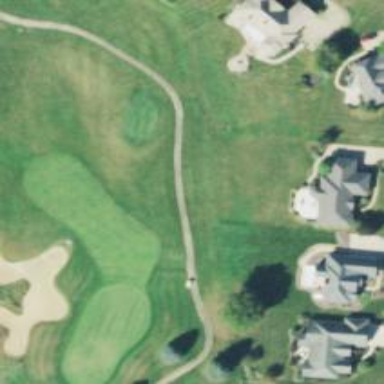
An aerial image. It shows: Service road designated as golf cart path.